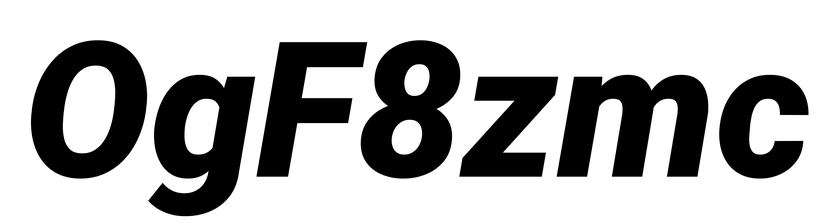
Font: Roboto-Italic_Black_Italic